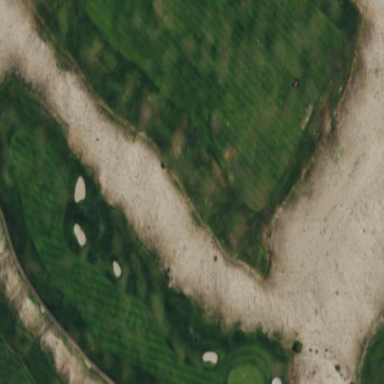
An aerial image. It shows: Area with grass used as rough in golf course.